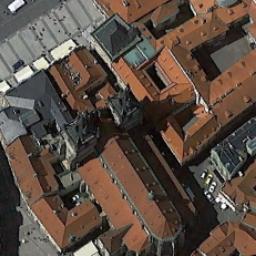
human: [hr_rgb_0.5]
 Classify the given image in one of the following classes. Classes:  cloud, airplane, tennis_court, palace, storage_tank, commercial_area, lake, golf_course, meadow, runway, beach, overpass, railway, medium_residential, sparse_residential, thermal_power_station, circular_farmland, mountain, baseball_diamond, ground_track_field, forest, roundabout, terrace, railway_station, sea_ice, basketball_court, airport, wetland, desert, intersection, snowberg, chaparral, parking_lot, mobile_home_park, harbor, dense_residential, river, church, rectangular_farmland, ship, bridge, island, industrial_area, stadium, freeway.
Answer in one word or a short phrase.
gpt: church